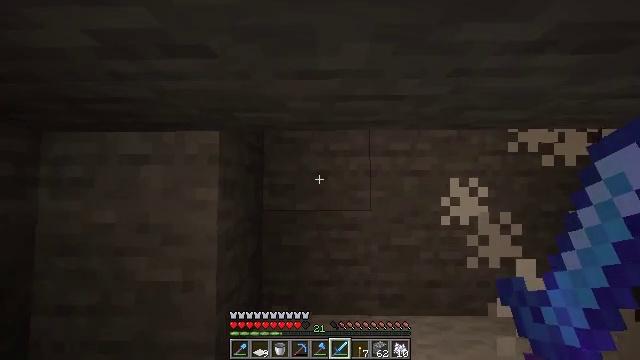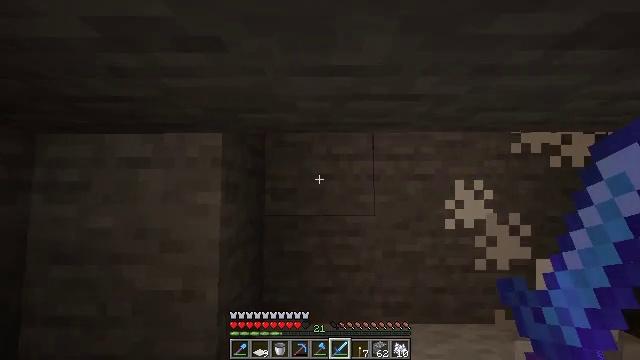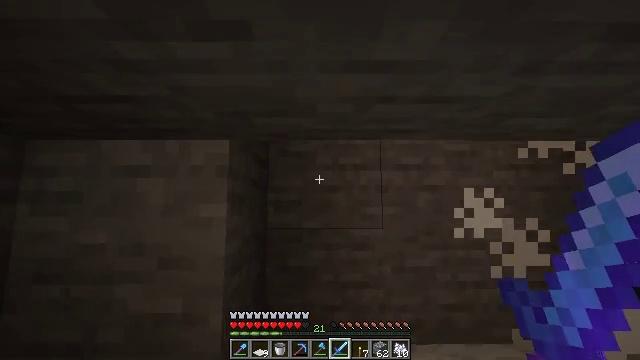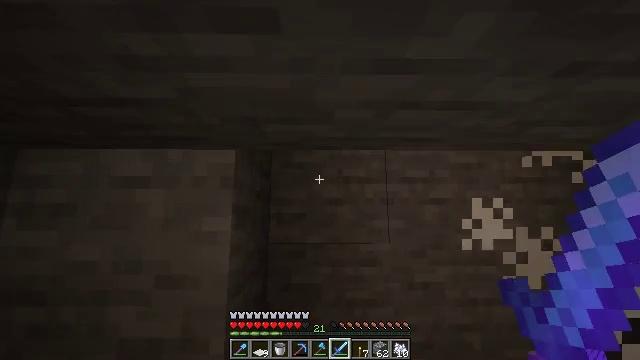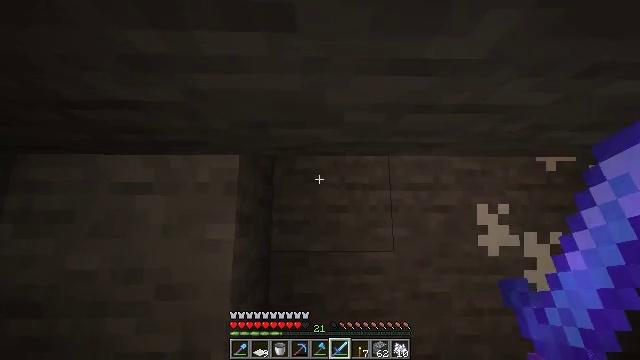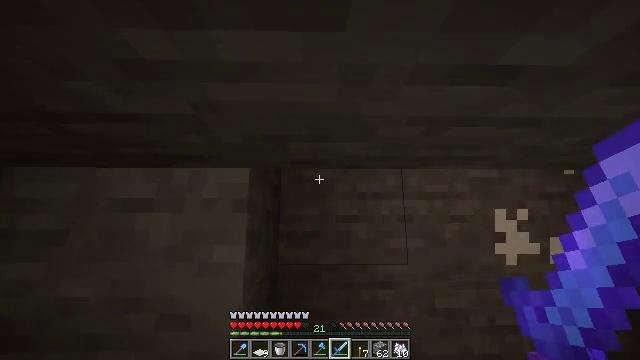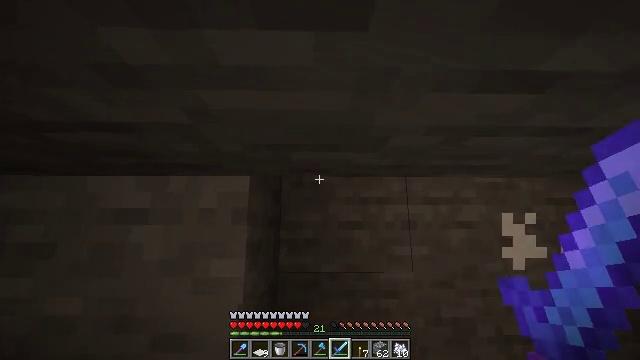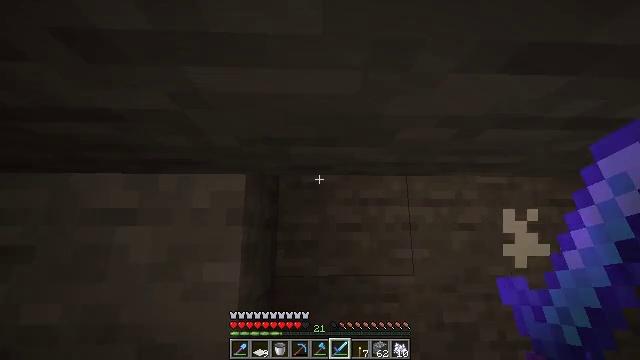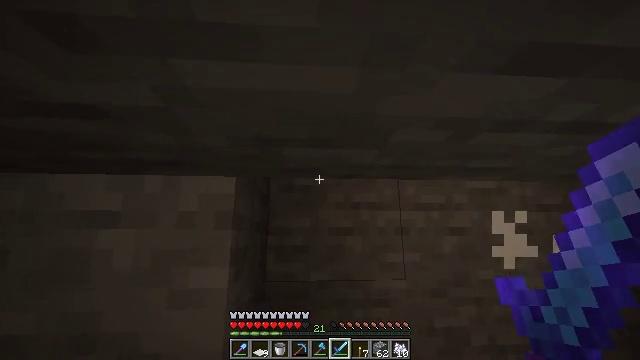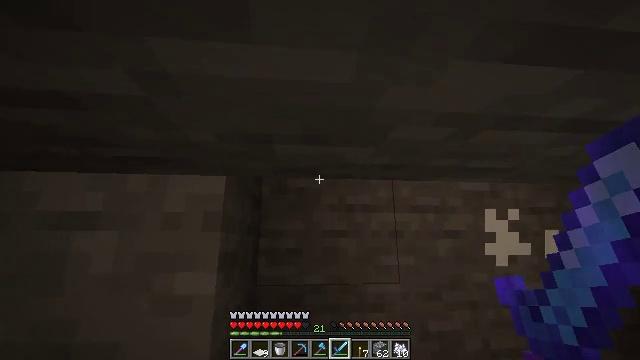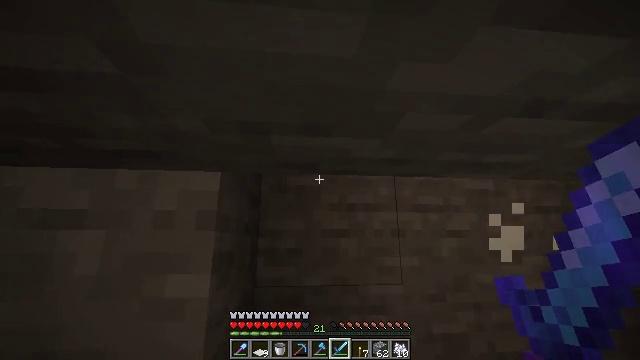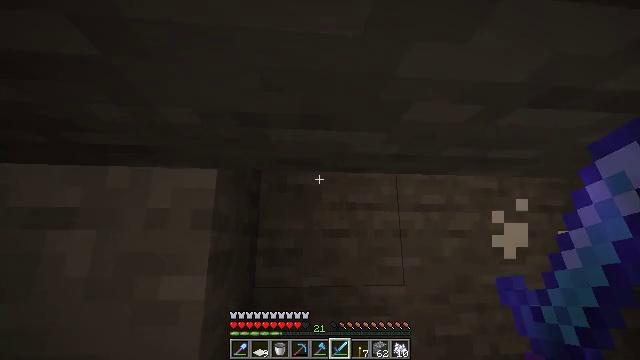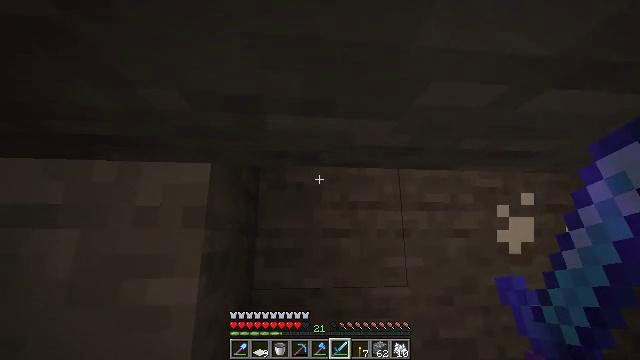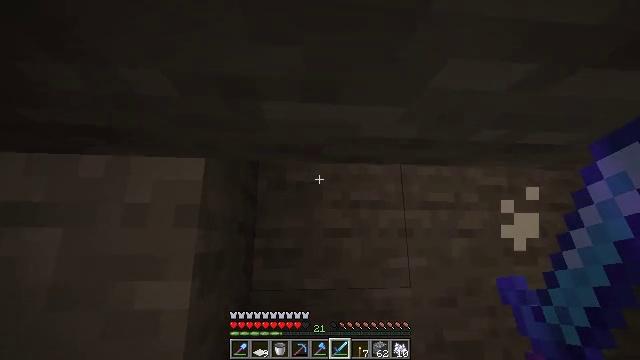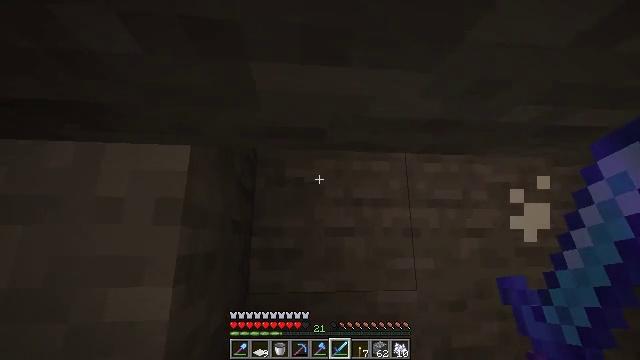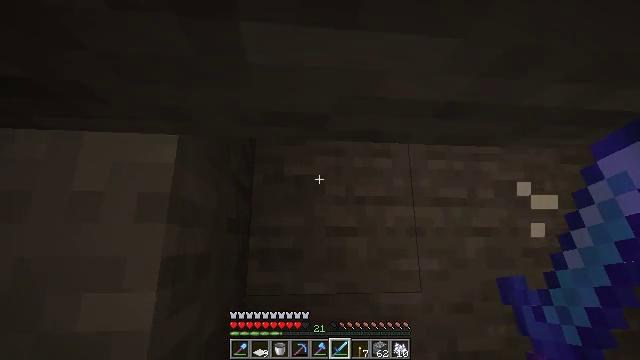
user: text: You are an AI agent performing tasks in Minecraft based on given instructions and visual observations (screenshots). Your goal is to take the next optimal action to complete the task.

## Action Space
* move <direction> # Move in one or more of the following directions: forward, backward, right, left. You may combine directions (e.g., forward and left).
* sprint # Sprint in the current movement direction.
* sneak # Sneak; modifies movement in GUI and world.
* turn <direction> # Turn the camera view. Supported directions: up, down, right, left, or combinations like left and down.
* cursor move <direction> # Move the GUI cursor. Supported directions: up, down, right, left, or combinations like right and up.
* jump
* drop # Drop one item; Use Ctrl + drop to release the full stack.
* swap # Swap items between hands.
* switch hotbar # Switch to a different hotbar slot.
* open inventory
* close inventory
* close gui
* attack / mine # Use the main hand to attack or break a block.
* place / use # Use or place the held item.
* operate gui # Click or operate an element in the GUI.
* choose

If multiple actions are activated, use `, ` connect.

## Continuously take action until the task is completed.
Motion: motion action
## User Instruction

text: Combat the skeleton.
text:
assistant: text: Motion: move forward and move left, sneak, turn up
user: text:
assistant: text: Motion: move forward and move left, sneak, turn right and up
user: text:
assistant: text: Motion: move forward and move left, sneak, turn up
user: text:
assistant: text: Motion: move forward and move left, sneak, turn up
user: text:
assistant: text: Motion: move forward, sneak
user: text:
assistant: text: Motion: move forward, sneak
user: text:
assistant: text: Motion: sneak
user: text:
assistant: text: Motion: sneak, turn right
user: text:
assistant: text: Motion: move forward, sneak, turn right
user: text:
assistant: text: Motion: move forward, sneak
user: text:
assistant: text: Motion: move forward, sneak
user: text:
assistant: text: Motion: move forward, sneak
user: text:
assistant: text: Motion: move forward, sneak
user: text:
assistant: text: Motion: move forward, sneak
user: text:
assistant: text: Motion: move forward, sneak
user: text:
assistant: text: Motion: move forward, sneak
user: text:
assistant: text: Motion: move forward, sneak
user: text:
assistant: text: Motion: sneak
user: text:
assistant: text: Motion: sneak, turn up
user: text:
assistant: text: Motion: sneak, turn up
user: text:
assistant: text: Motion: sneak, turn up
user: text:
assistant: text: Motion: sneak, turn up
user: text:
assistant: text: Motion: sneak, turn up
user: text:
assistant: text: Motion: sneak, turn up
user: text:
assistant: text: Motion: sneak, turn up
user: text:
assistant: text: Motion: sneak
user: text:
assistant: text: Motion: sneak
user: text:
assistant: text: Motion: sneak
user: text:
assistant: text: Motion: sneak
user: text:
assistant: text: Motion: sneak